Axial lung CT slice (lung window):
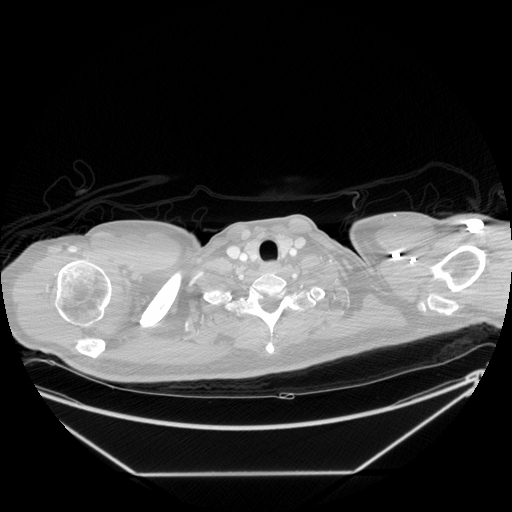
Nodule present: no